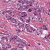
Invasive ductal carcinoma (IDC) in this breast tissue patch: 1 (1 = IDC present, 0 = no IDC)